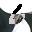
Label: 6